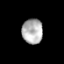
Tissue: prostate
Cell type: T cells
Senescence score: 0.3326
Nuclear area (px): 504
Mean DAPI intensity: 179.315